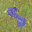
Label: 5